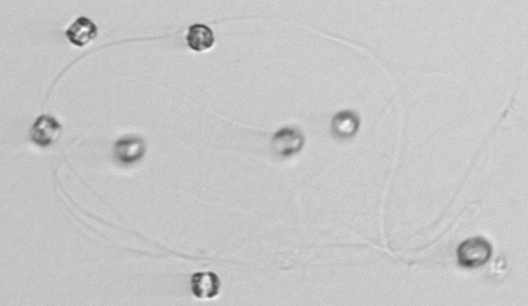
Label: Thalassiosira_sp_aff_mala